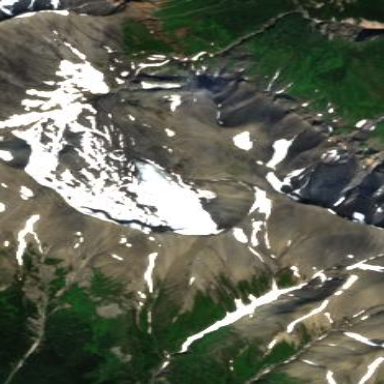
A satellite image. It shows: Majestic glacier in the distance.